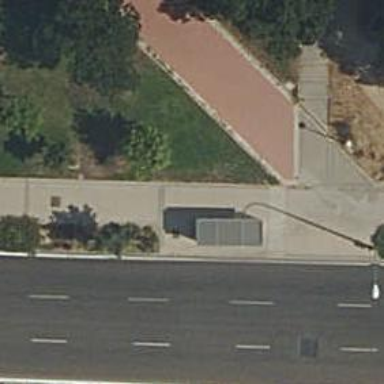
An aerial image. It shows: Bus stop with platform for public transport.